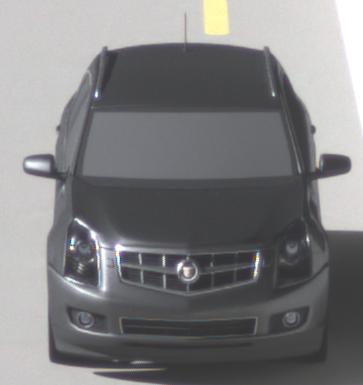
Make: Cadillac
Model: SRX 3.0 V6
Detailed model: SRX (II)
Model produced from: 2010/12
Model produced until: 2012/01
Doors: 5
Color: gray
Road condition: dry road
Daytime: morning or afternoon
Contrast: high contrast